Question: is there any solution how to move text around in header section?
I have an '<h1>' tag whith email and I would like to move like 20% from left side of page and 50% form right side but all I can found is 'text-align:right,left', etc.
I add image so you can see on top of page there is this dark box whith email and view basket. How can I move that text the way I like?

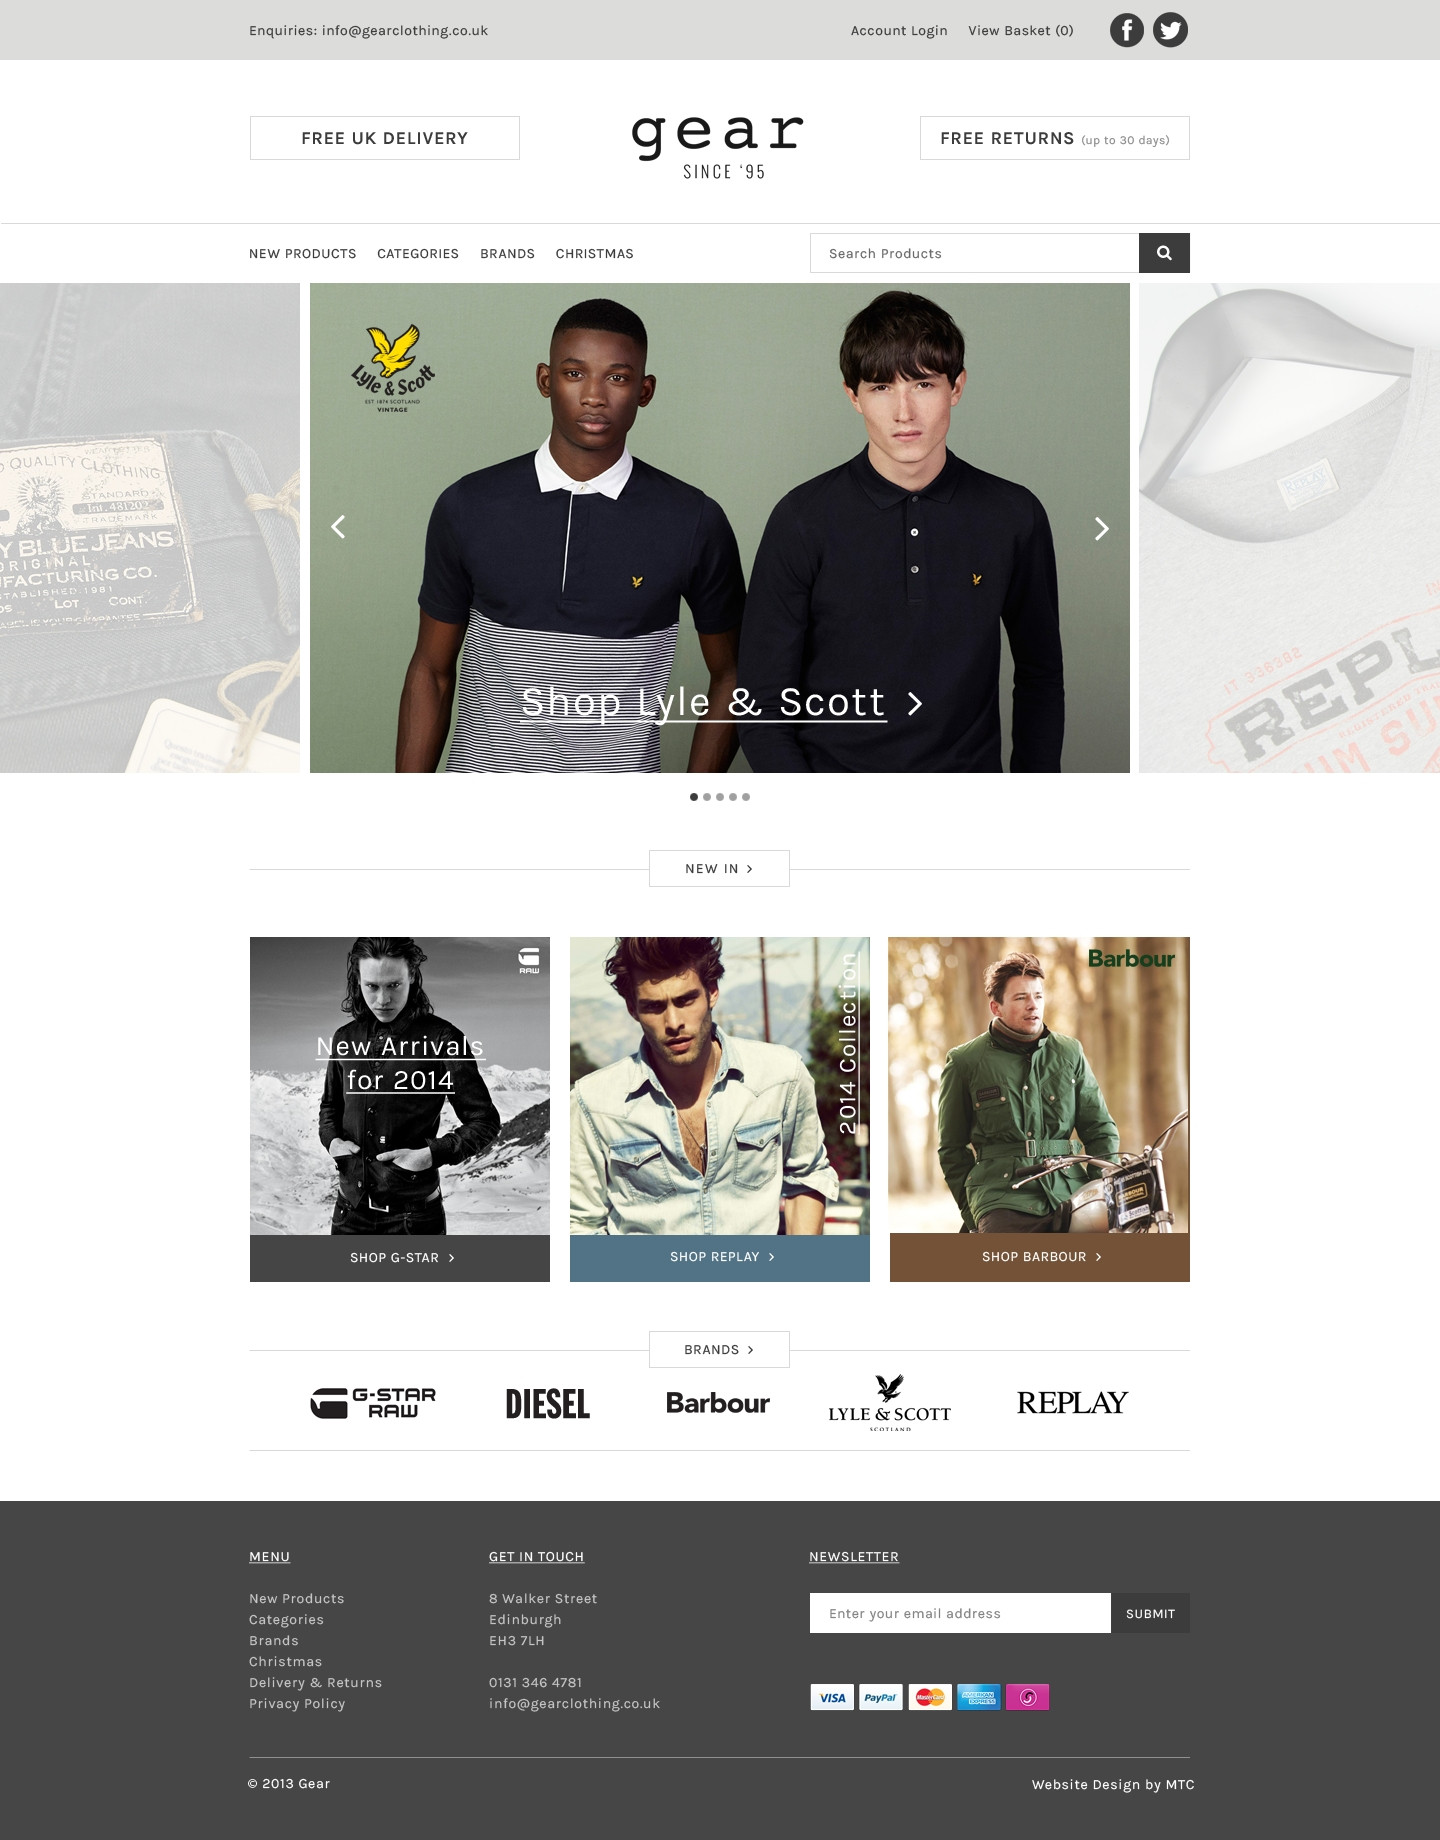
Answer: There's a couple of ways you can position things like that...
You are able to position elements using 'absolute' and 'relative' positioning, as seen in the example below, you can use 'position: relative' for the parent container and 'position: absolute' for the child and then use: 'top', 'right', 'bottom' or 'left' and define how far away you want the child element to be from its parent. As seen in my example below.
<URL>
'''
header.header {
position: relative;
}
header.header h1 {
position: absolute;
left: 20%;
}
'''
'''
<header class="header">
<h1>
email@email.com
</h1>
</header>
'''
You can also responsively position elements with 'flexbox'. 'Flexbox' can be relatively hard to understand if you've never messed around with it, there are plenty of SO questions with explanations in it. You can also read a bit about the properties <URL>.
Alongside with 'positioning', you can 'float' divs and other elements left and right using 'float: left' and 'float: right'. You can ready more about floats <URL>
> There are plenty of options for what you want to achieve and no real "right" answer, it's about exploring what works for you!